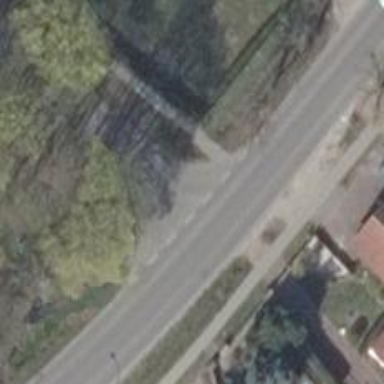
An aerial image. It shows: Unmarked road crossing.